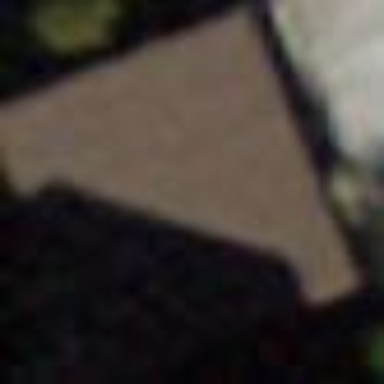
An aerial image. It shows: Garage.